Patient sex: M
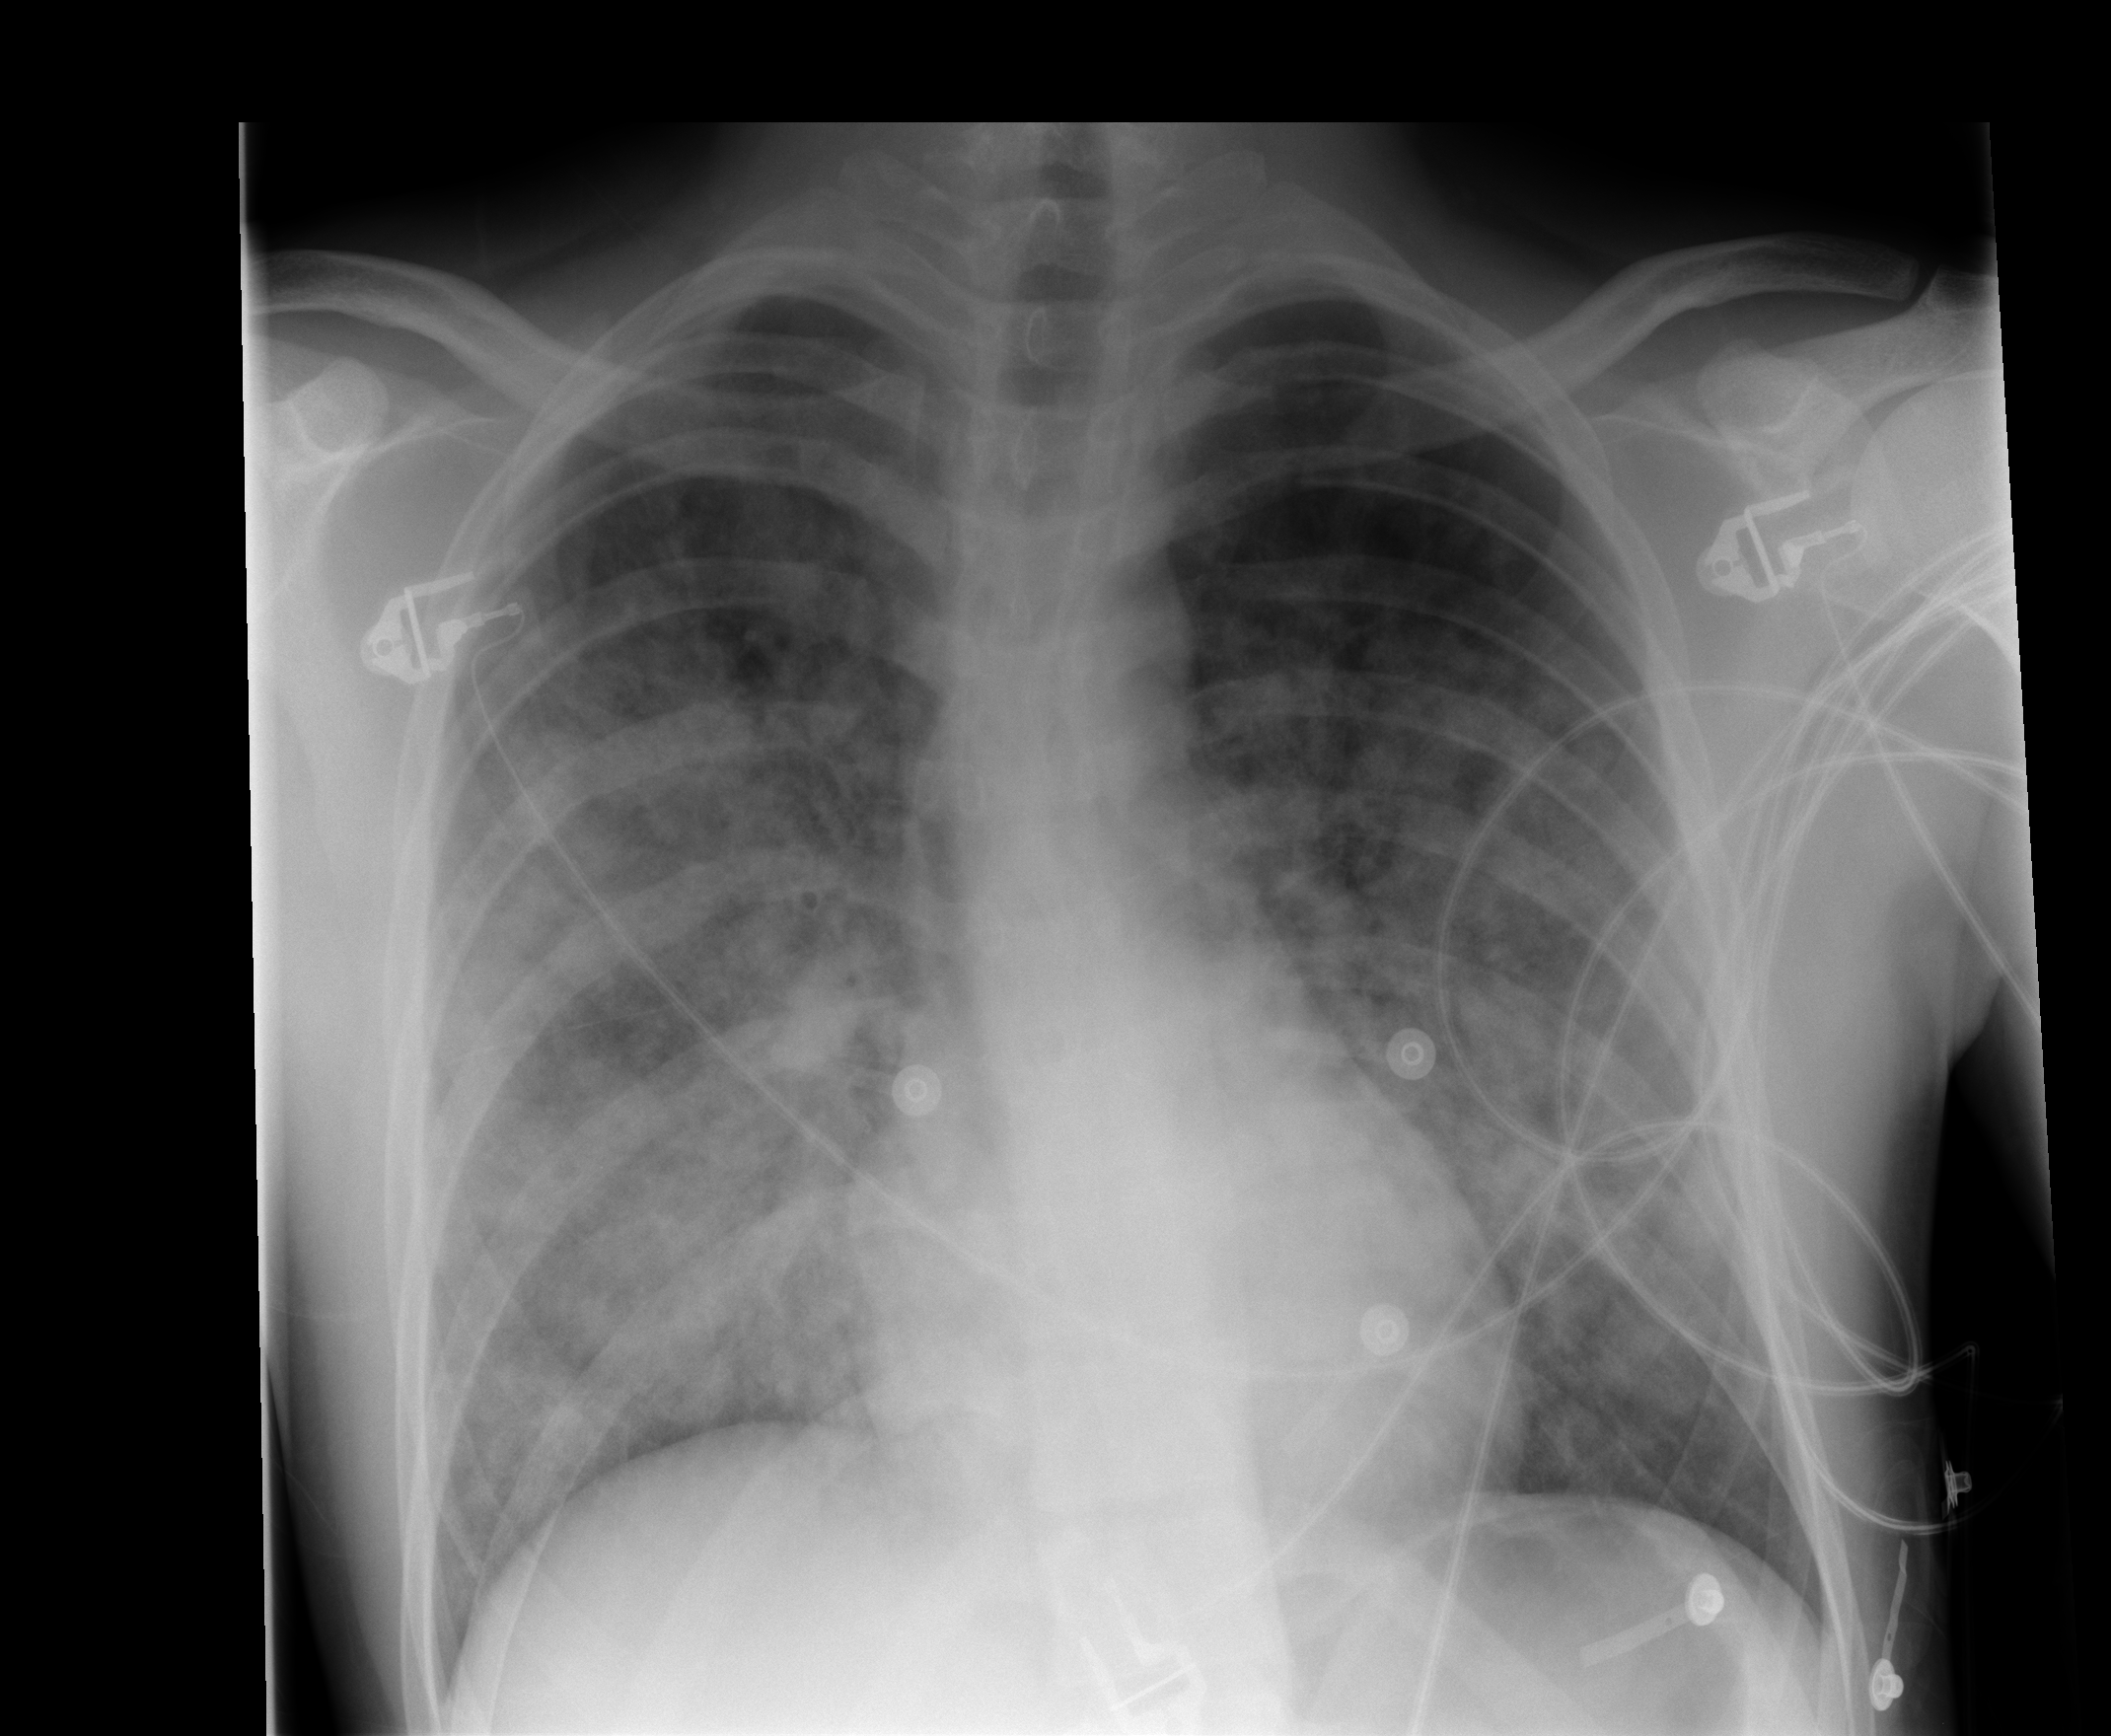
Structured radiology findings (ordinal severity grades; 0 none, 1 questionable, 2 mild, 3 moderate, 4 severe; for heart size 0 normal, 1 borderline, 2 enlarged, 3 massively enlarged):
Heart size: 0
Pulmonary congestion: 0
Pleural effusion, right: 0
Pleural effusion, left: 0
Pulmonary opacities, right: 3
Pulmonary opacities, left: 3
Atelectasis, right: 0
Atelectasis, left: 0